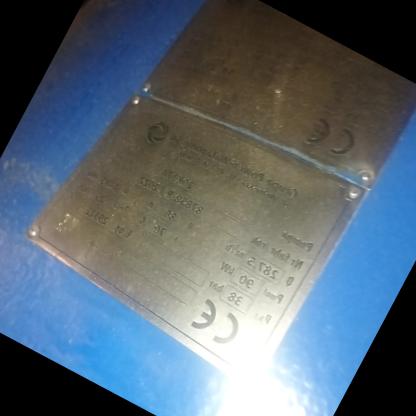
Klasa: tabliczka-znamionowa